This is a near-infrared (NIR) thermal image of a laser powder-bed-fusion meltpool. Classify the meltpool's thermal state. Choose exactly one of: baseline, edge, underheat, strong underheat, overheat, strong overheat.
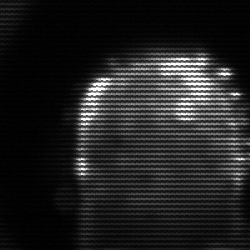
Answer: baseline